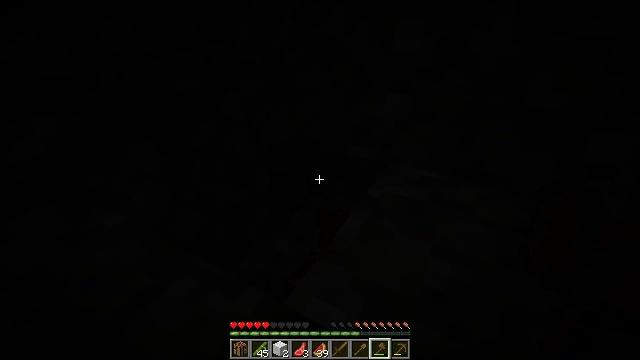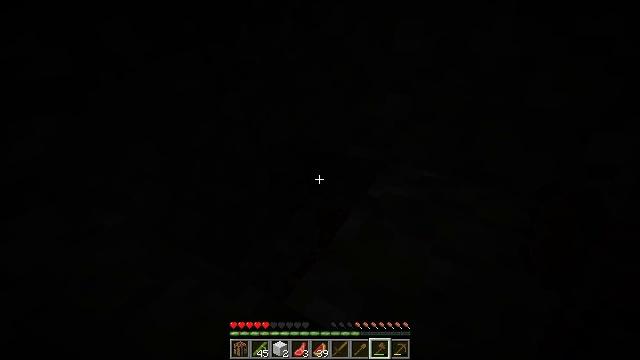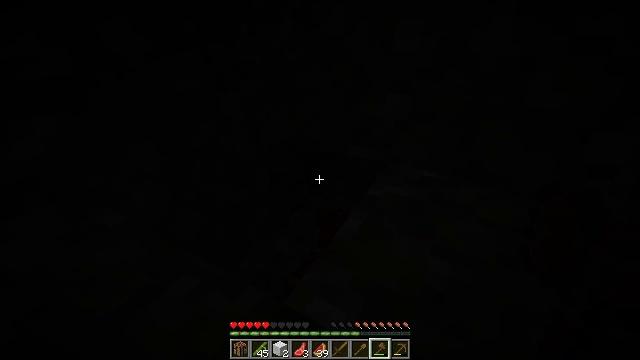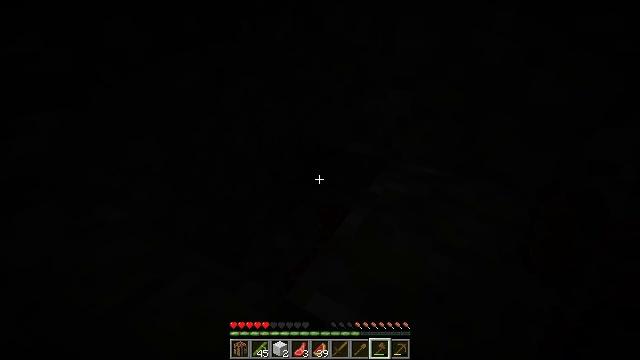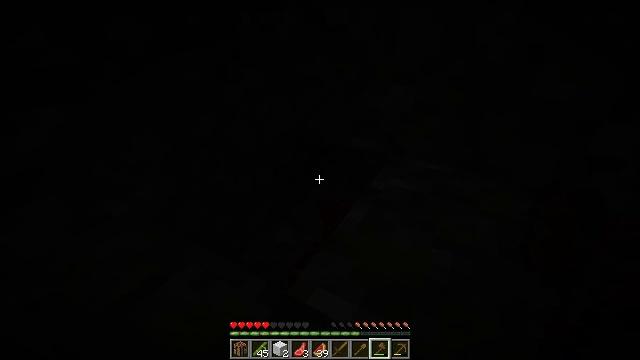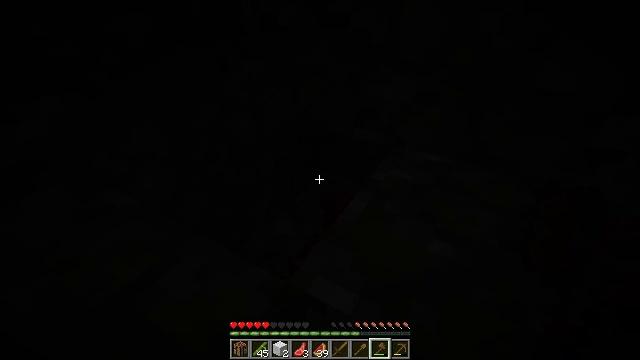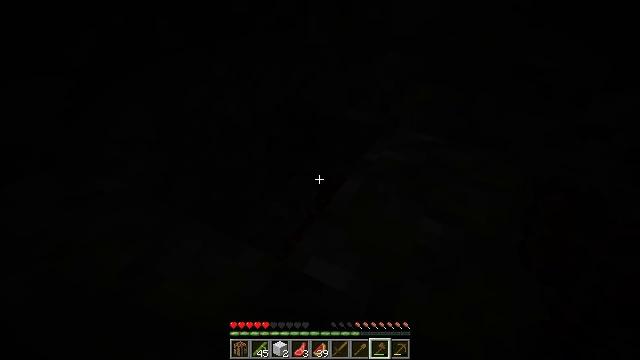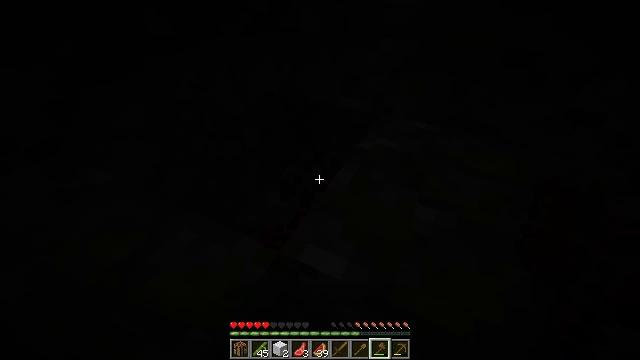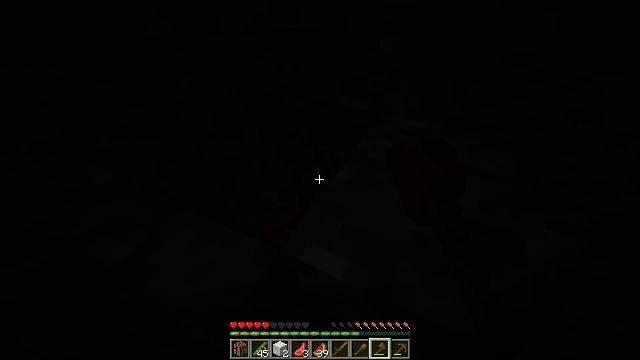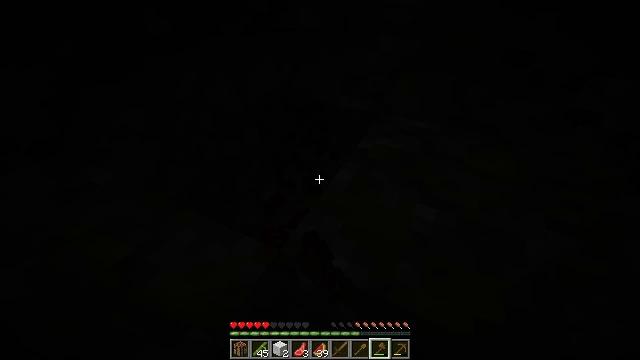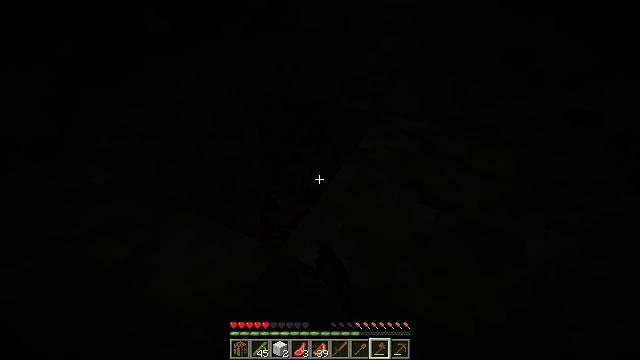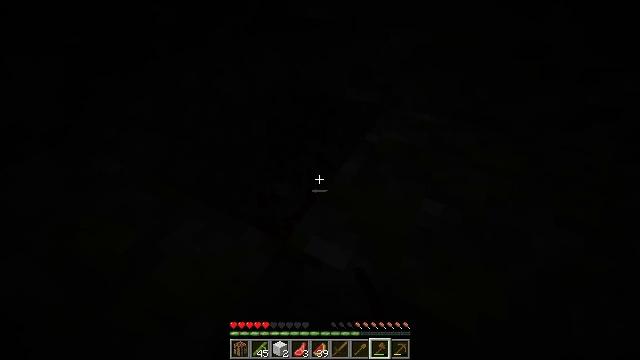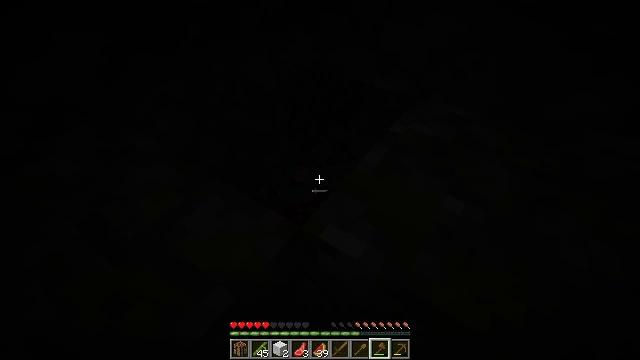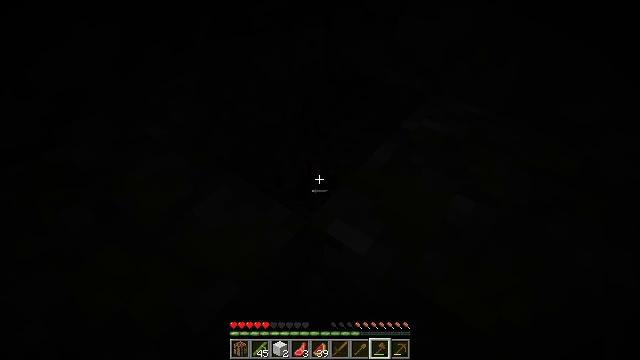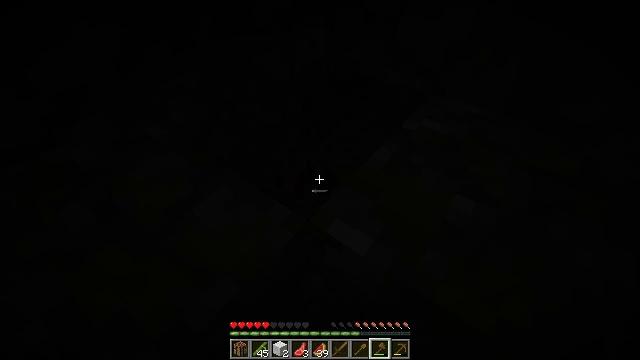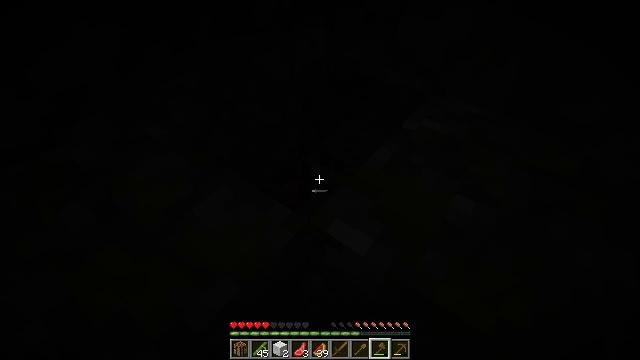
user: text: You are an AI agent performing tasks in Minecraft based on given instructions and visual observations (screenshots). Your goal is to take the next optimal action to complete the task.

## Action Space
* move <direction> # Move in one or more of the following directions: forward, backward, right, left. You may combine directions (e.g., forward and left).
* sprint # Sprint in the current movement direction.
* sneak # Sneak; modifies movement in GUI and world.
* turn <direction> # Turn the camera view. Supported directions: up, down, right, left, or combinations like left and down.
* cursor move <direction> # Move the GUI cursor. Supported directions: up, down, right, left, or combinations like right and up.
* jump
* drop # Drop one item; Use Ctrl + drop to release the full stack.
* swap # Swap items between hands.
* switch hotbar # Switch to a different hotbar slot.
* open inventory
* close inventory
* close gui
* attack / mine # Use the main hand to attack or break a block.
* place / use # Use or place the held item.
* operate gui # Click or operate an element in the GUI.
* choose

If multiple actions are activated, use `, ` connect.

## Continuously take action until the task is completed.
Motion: motion action
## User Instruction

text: Break the redstone wire to disrupt circuits.
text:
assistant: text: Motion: no_op
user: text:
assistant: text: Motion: no_op
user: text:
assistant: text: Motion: no_op
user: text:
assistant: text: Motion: turn down
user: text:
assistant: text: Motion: turn down
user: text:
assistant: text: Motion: turn right and down
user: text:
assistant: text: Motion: turn right and down, attack / mine
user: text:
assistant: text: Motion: attack / mine
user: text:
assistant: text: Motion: attack / mine
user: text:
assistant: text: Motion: attack / mine
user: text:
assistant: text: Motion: turn left and down
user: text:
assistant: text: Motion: turn left and down
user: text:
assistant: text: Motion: turn left and down, attack / mine
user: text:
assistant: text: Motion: attack / mine
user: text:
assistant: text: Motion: attack / mine
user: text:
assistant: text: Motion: attack / mine
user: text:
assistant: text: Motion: no_op
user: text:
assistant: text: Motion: no_op